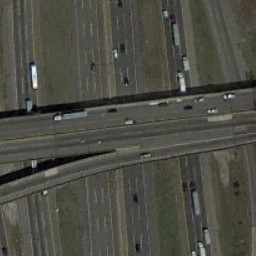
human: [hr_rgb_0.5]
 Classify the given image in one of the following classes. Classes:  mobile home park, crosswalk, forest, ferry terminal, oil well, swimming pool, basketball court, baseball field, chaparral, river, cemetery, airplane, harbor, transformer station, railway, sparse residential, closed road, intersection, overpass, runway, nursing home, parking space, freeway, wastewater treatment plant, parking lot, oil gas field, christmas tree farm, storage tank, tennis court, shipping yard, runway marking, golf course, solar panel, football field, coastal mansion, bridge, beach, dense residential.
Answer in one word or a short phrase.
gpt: overpass